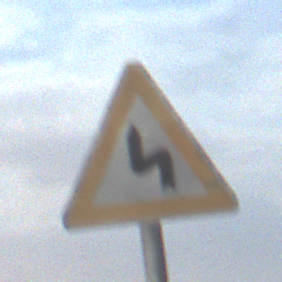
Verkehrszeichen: DoppelkurveZunaechstLinks
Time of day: Night
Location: Outdoor (Nature)
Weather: Overcast
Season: NotSpecified
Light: Artificial